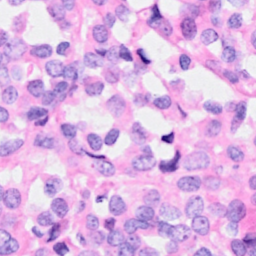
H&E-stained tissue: Breast